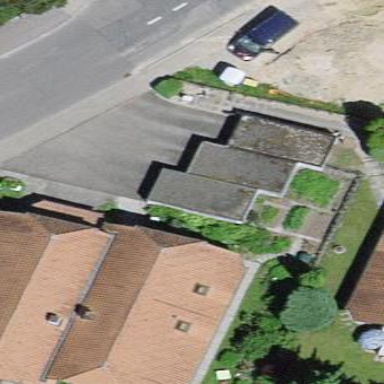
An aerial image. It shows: Residential building.